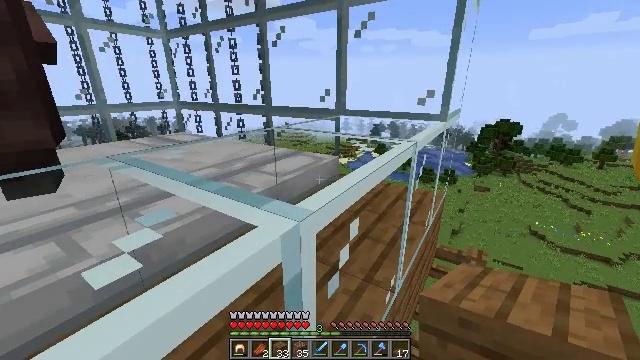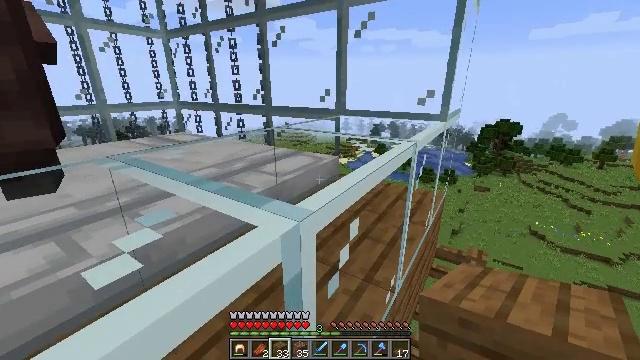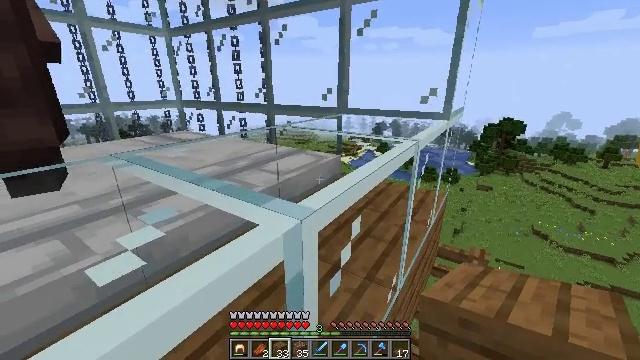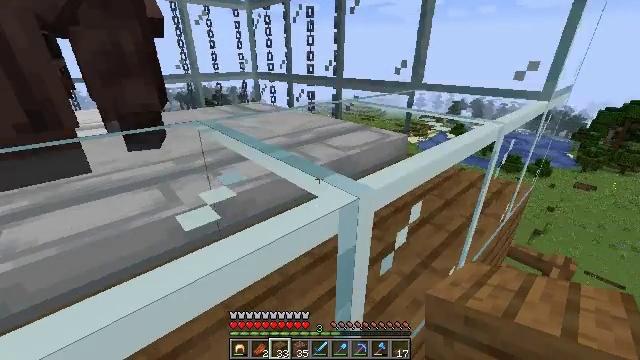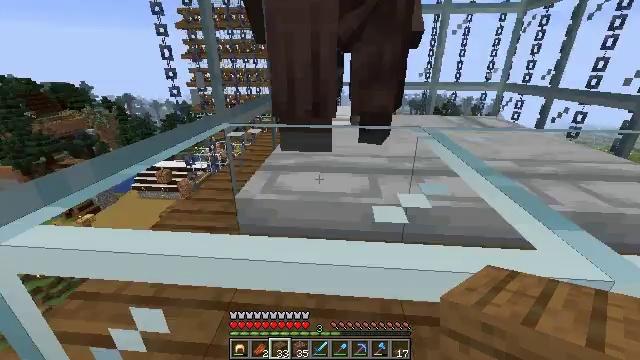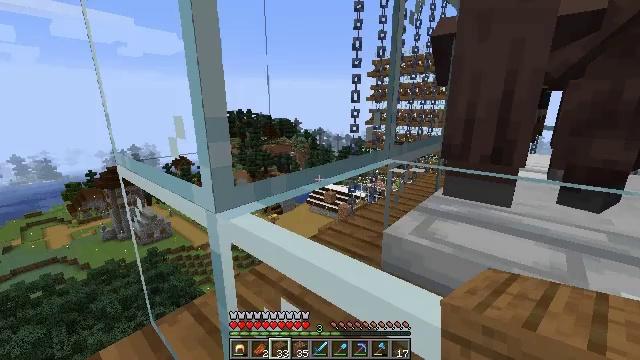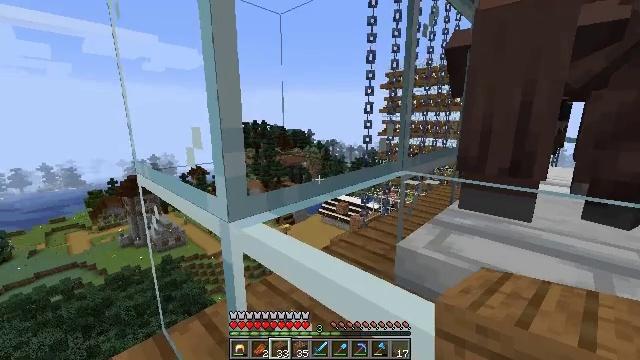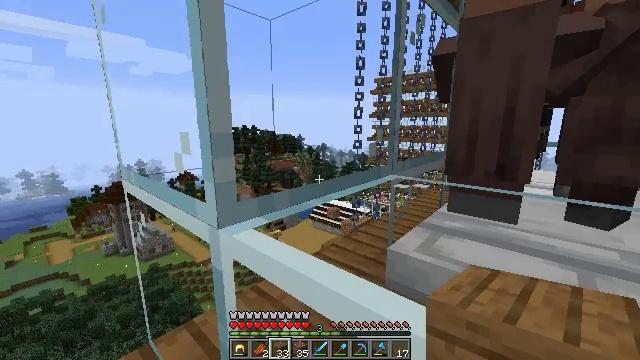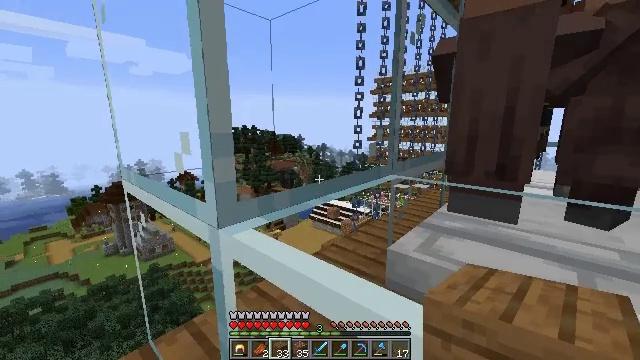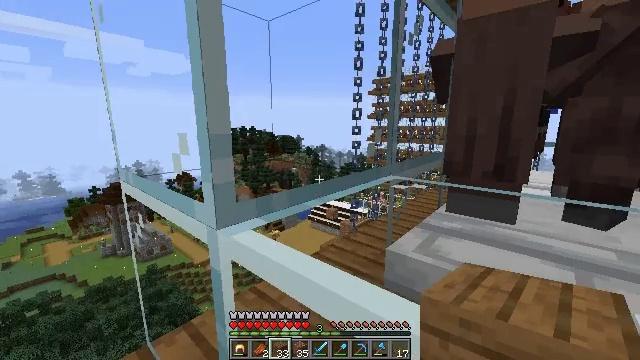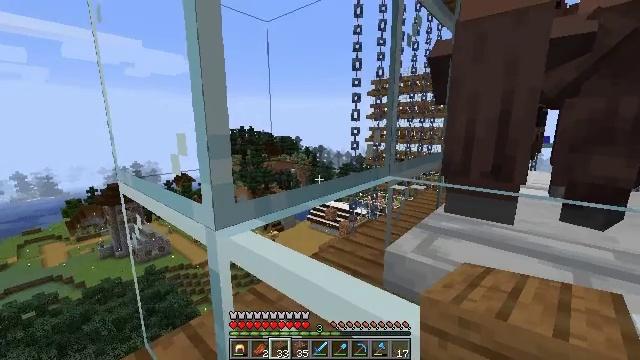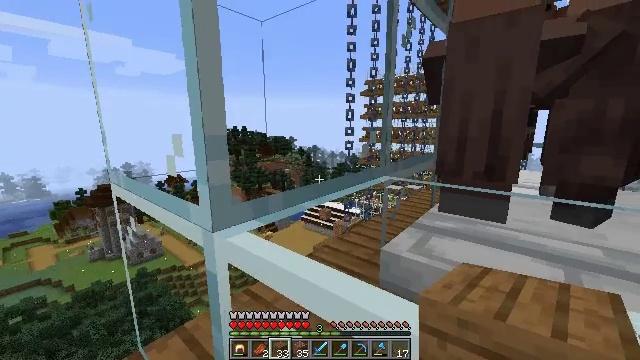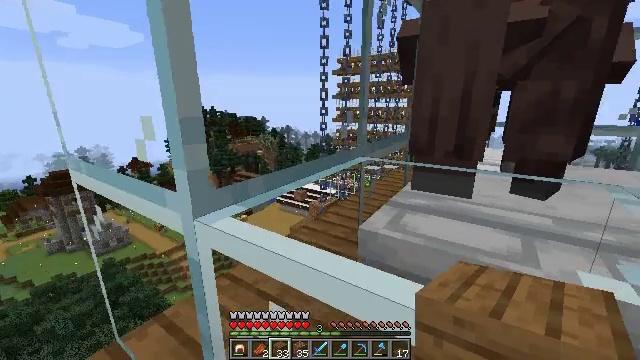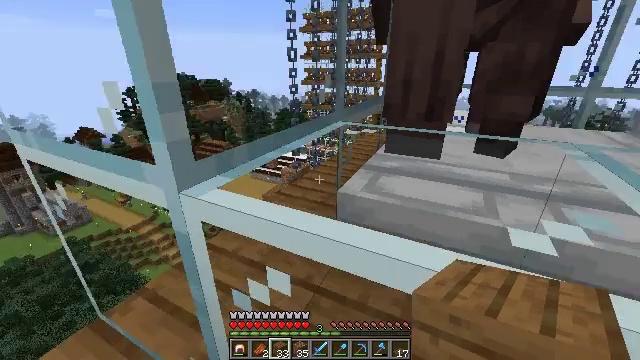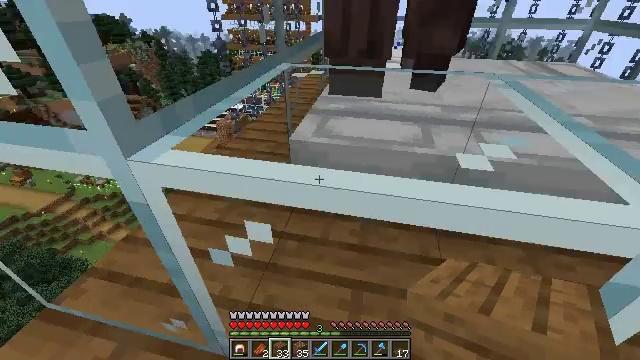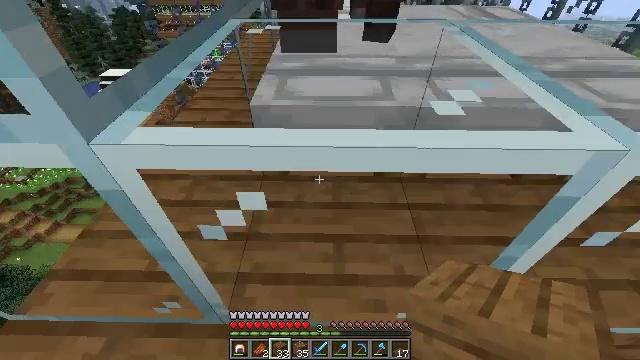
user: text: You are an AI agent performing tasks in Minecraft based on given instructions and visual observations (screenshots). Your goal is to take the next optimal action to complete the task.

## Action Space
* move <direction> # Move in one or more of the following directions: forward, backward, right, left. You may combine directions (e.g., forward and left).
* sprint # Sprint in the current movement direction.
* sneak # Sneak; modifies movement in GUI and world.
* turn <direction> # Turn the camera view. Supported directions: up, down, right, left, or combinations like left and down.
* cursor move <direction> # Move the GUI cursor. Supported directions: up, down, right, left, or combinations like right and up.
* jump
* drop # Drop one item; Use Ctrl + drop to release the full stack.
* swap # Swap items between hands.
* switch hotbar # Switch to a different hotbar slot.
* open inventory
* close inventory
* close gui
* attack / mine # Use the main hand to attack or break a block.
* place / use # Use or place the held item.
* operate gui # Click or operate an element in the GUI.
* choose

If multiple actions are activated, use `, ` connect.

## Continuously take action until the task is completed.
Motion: motion action
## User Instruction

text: Break spruce planks from a structure.
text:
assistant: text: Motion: sneak
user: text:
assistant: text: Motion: sneak
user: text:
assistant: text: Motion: sneak, turn left and down
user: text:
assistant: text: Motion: sneak, turn left and up
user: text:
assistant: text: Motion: sneak, turn left and up
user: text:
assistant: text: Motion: sneak, turn left and up
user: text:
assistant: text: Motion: sneak, turn right and up
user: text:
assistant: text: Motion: sneak
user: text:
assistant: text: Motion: sneak
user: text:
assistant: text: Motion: sneak
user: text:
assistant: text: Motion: move left, sneak, turn right
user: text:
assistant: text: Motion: move left, sneak, turn right and down
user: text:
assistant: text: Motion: move left, sneak, turn right and down
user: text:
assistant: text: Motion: move left, sneak, turn right and down
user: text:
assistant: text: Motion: move left, sneak, turn right and down
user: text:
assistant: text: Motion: move left, sneak, turn right and down
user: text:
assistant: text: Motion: move left, sneak, turn right and down
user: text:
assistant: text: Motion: move left, sneak, turn right and down
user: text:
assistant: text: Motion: move left, sneak, turn right and down
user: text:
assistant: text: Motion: move left, sneak, turn right and down
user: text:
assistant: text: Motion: move left, sneak, turn right and down
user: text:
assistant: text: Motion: move back, sneak, turn right and down
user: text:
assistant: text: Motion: move back, sneak, turn right
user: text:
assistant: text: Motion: move back, sneak, turn right
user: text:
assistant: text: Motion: move back, sneak, turn right
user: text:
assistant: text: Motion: move back, sneak, turn right and up
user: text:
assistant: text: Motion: move back, sneak, turn right and up
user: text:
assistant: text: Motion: move back, sneak, turn up
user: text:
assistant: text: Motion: move back, sneak, turn up
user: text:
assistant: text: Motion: move back, sneak, turn up